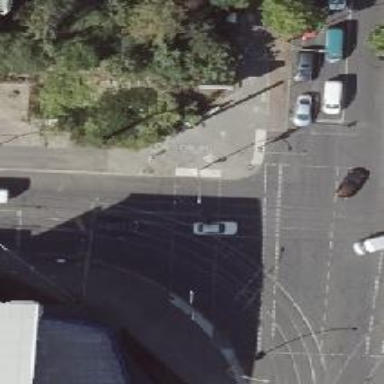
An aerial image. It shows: Crossing with traffic signals.